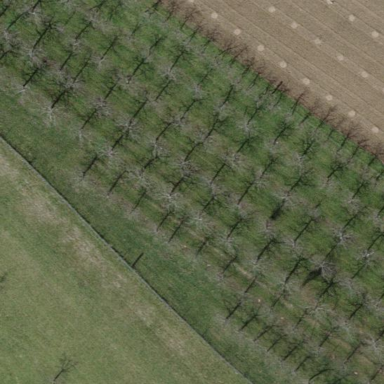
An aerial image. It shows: Orchard.